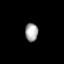
Tissue: lung
Cell type: Myeloid cells
Senescence score: 0.5824
Nuclear area (px): 232
Mean DAPI intensity: 165.75